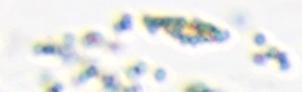
Label: Phaeocystis